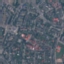
Land use / land cover class: Residential